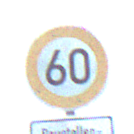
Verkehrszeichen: Geschwindigkeit60
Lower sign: HinweiseAufGefahrenDurchVerbaleAngabe6
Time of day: SunriseSunset
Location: Outdoor (RoadRail)
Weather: PartlyCloudy
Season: NotSpecified
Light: Natural